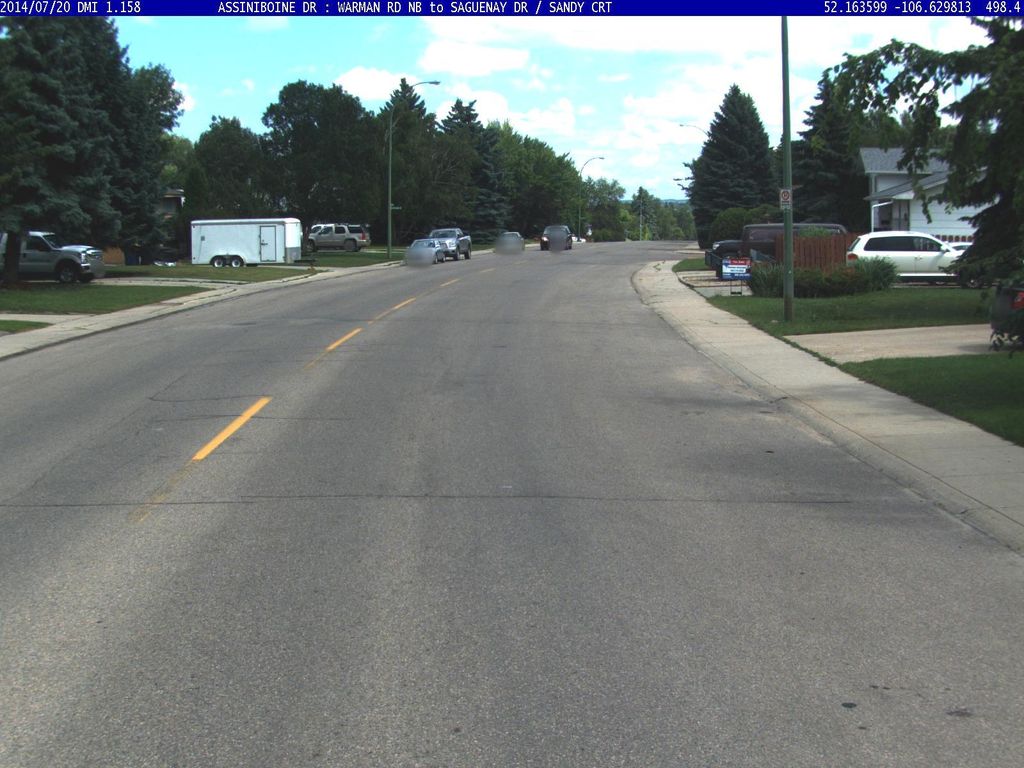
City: saskatoon